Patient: sex M, age 35
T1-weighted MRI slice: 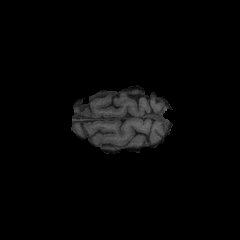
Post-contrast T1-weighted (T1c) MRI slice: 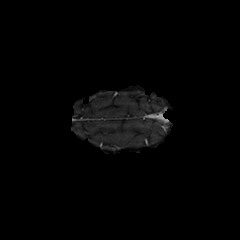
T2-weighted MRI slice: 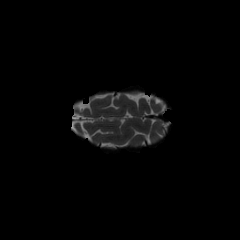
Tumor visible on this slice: no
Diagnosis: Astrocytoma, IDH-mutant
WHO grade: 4